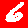
Digit: 6